Interaction volume radius: 5 \u00c5
Interaction volume height: 30 \u00c5
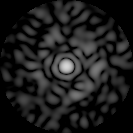
Disorder parameter: 0.8282